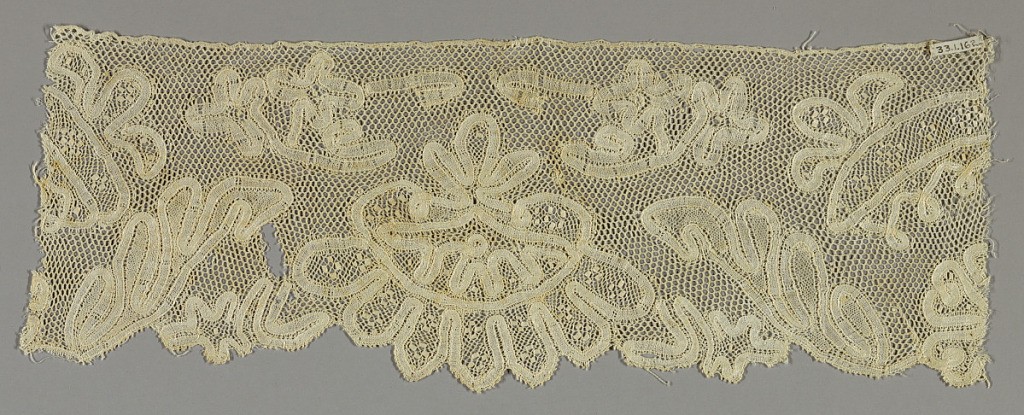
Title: Fragment
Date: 19th century
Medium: linen Technique: bobbin made continuous tape with net added
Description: Band fragment with a tape-like pattern has a central fan motif and coarse scrolls with flower heads.